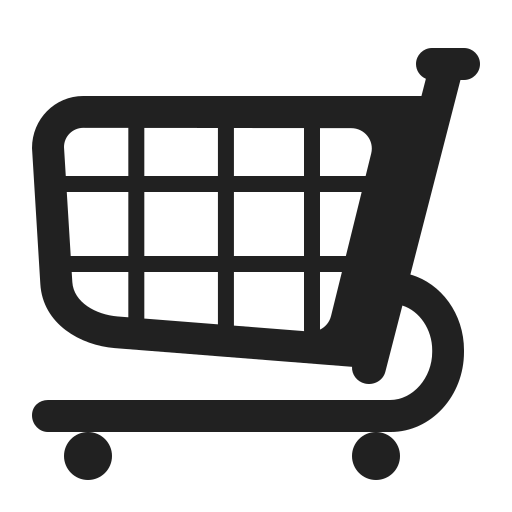
shopping cart high contrast